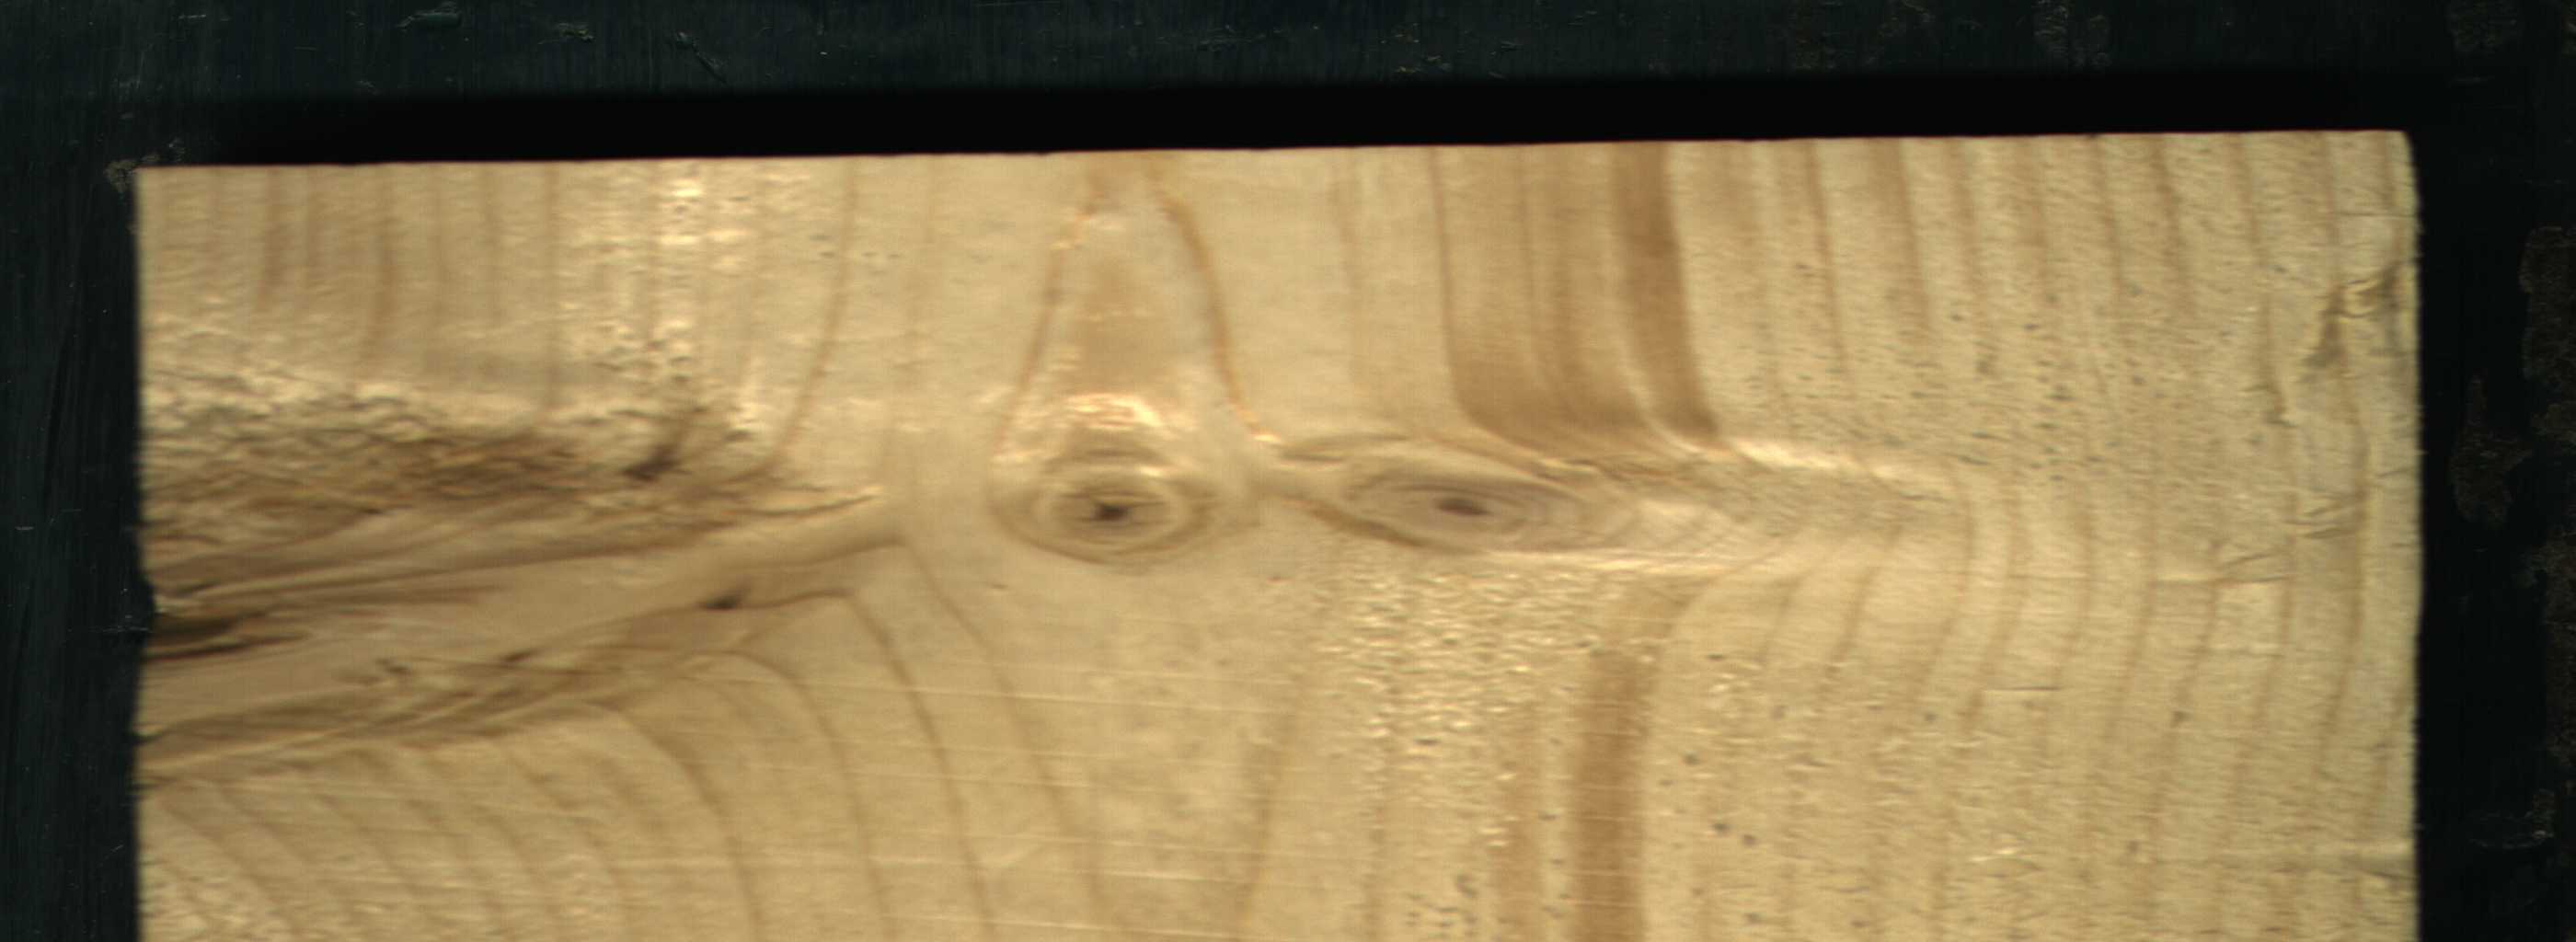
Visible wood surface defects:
Quartzity
Quartzity
Live_Knot
Live_Knot
Live_Knot